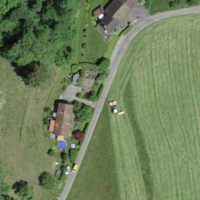
EUNIS habitat code: 24
Species observed at this site:
Dioscorea communis